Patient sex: M
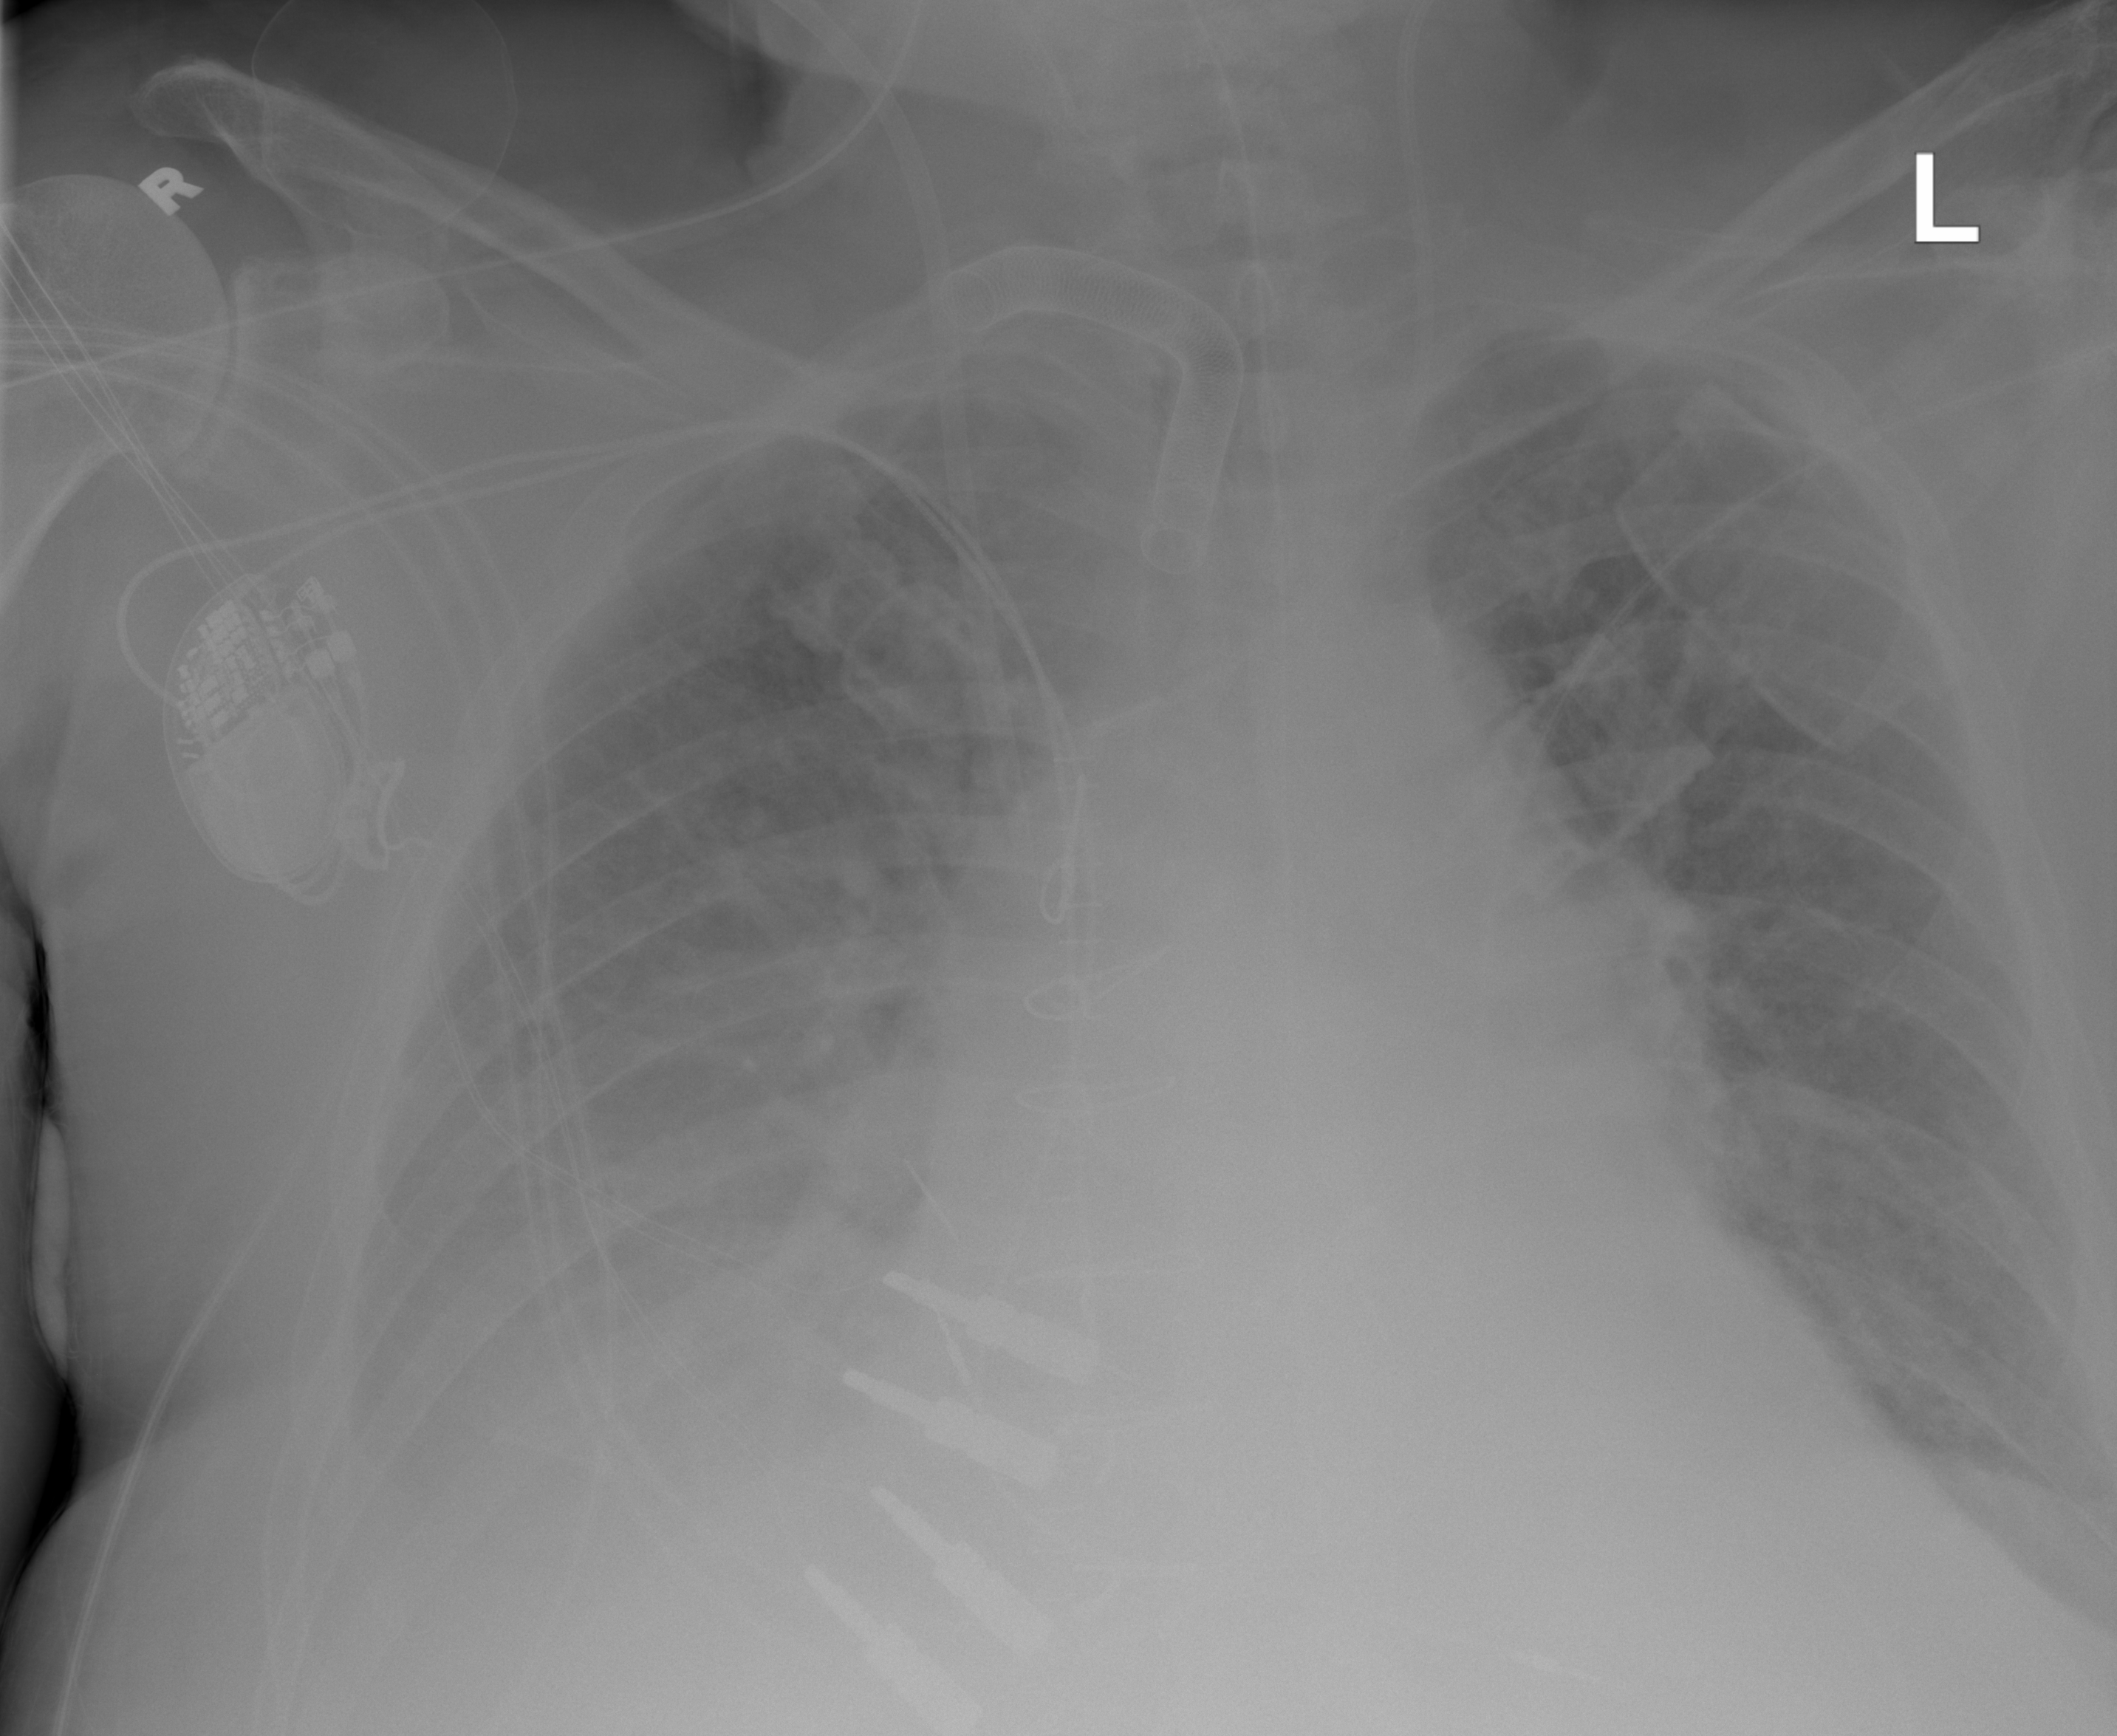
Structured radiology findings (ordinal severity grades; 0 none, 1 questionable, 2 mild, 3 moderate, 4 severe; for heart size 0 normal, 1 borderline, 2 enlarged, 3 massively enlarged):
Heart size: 0
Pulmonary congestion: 2
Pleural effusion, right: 3
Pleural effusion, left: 0
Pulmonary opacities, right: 0
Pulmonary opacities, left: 0
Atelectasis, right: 2
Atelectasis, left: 2